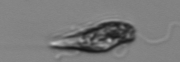
Label: Euglena